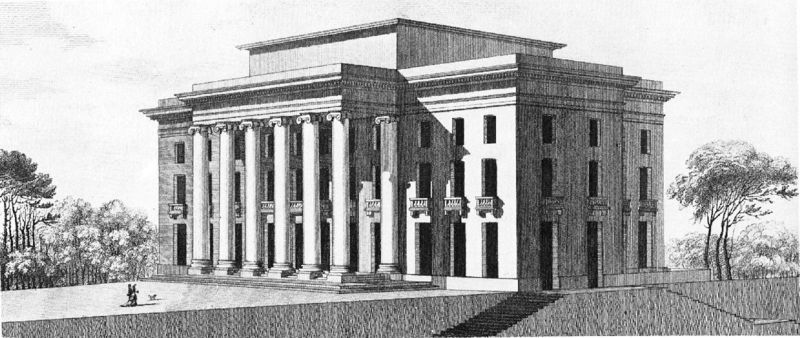
Titel: Schloss Bénouville
Künstler: Claude Nicolas Ledoux
Standort: Calvados, Schloss Bénouville (EU - F - Basse-Normandie)
Schlagwörter: mann, schatten, weiß, bäume, menschen, fenster, frau, licht, schwarz, skizze, säule, säulen, zeichnung, dach, gebäude, haus, hund, park, weg, wand, architektur, klassizismus, paar, personen, front, balkon, ansicht, fassade, mauer, graphik, spazieren, platz, treppe, treppen, stufen, podest, monumental, balkone, pärchen, eingang, palast, spaziergang, druck, druckgraphik, schwarzweiss, schraffur, radierung, entwurf, kapitelle, kapitell, fries, gesims, voluten, ionisch, portikus, plan, ballustrade, pavillon, basis, dorisch, kupferstich, prinzregent, schraffierung, bau, klassizistisch, architekturzeichnung, flachdach, vorplatz, erhöht, neoklassizismus, geäbude, palastartig, 1800, graphik#, fronton, schattentreppe, auskragend, herrschaftsraum, einlfügelig